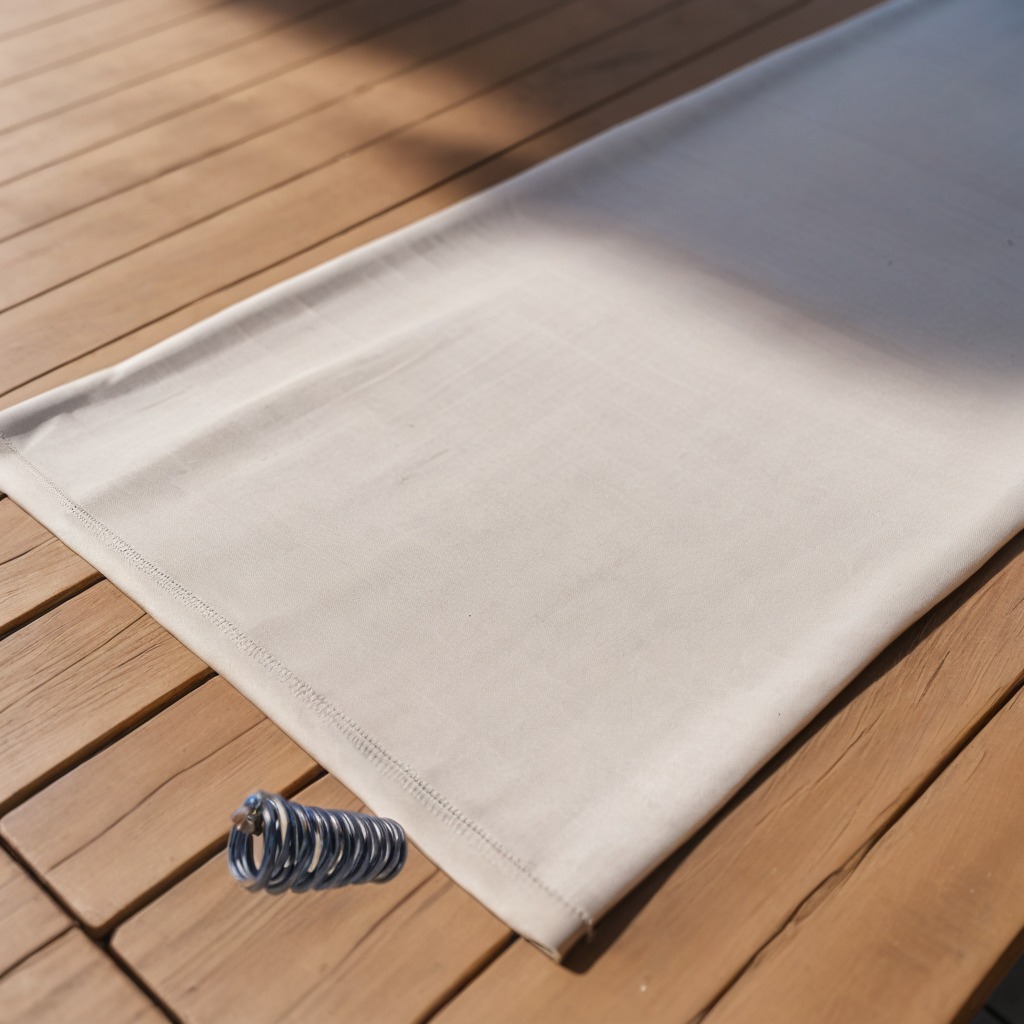
A coiled metal spring lies on the wooden table.